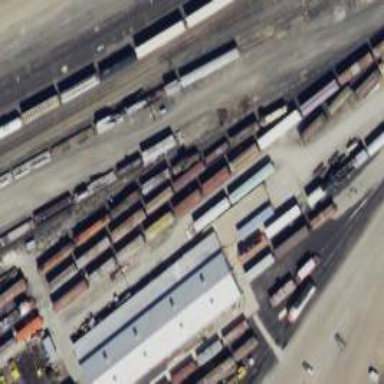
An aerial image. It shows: Preserved railway yard with rail tracks.